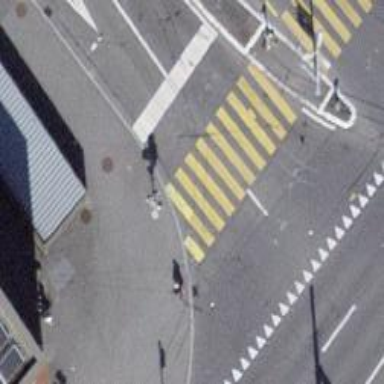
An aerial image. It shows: Pedestrian crossing with zebra markings on footway.